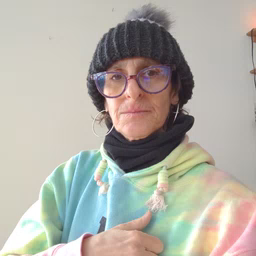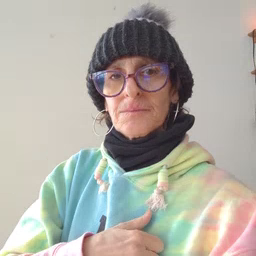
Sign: can